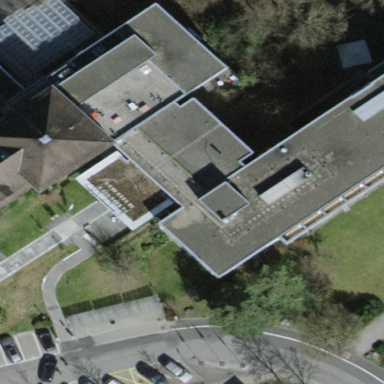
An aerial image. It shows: Hospital building.